六年级 · 度量几何学
请你把这些数填入相应的圈里。（共 10 分）

$36 、-9 、
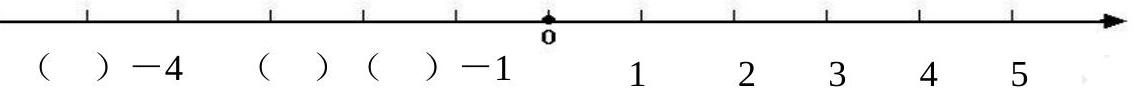
答案: 正数： $36 、